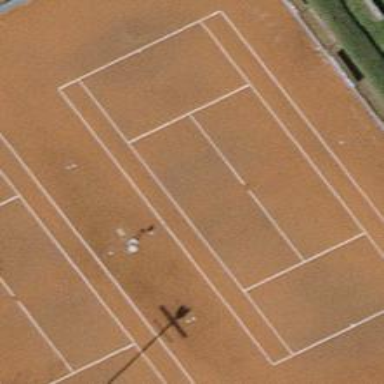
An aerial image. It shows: Tennis court in leisure pitch.